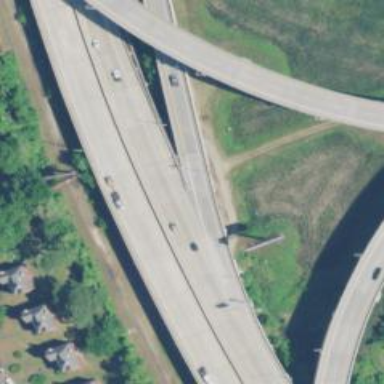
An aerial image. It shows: Bridge on motorway link.